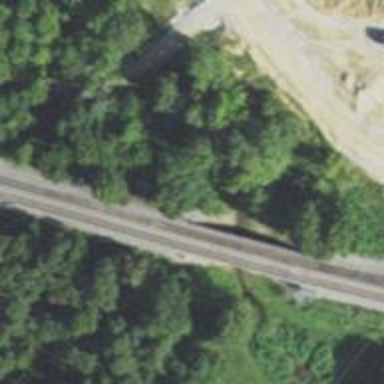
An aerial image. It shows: Bridge with 2 railway tracks crossing over it.